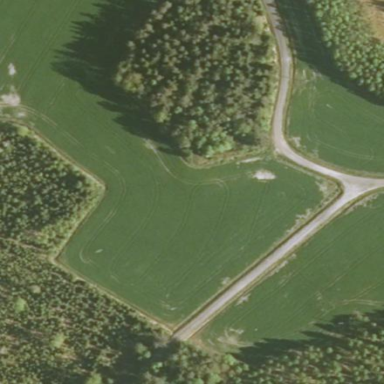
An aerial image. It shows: Open area covered with grass.